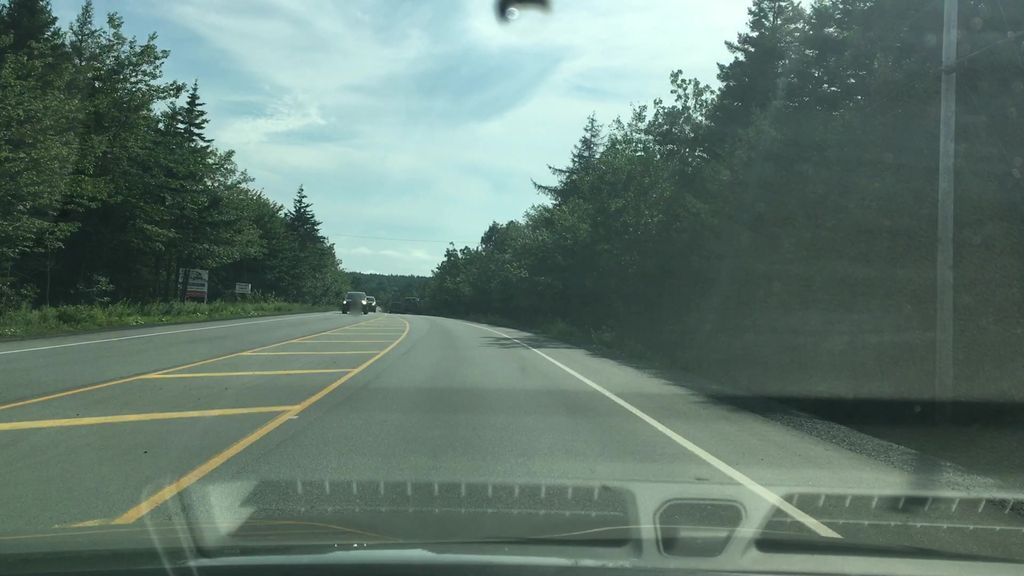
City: halifax